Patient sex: F
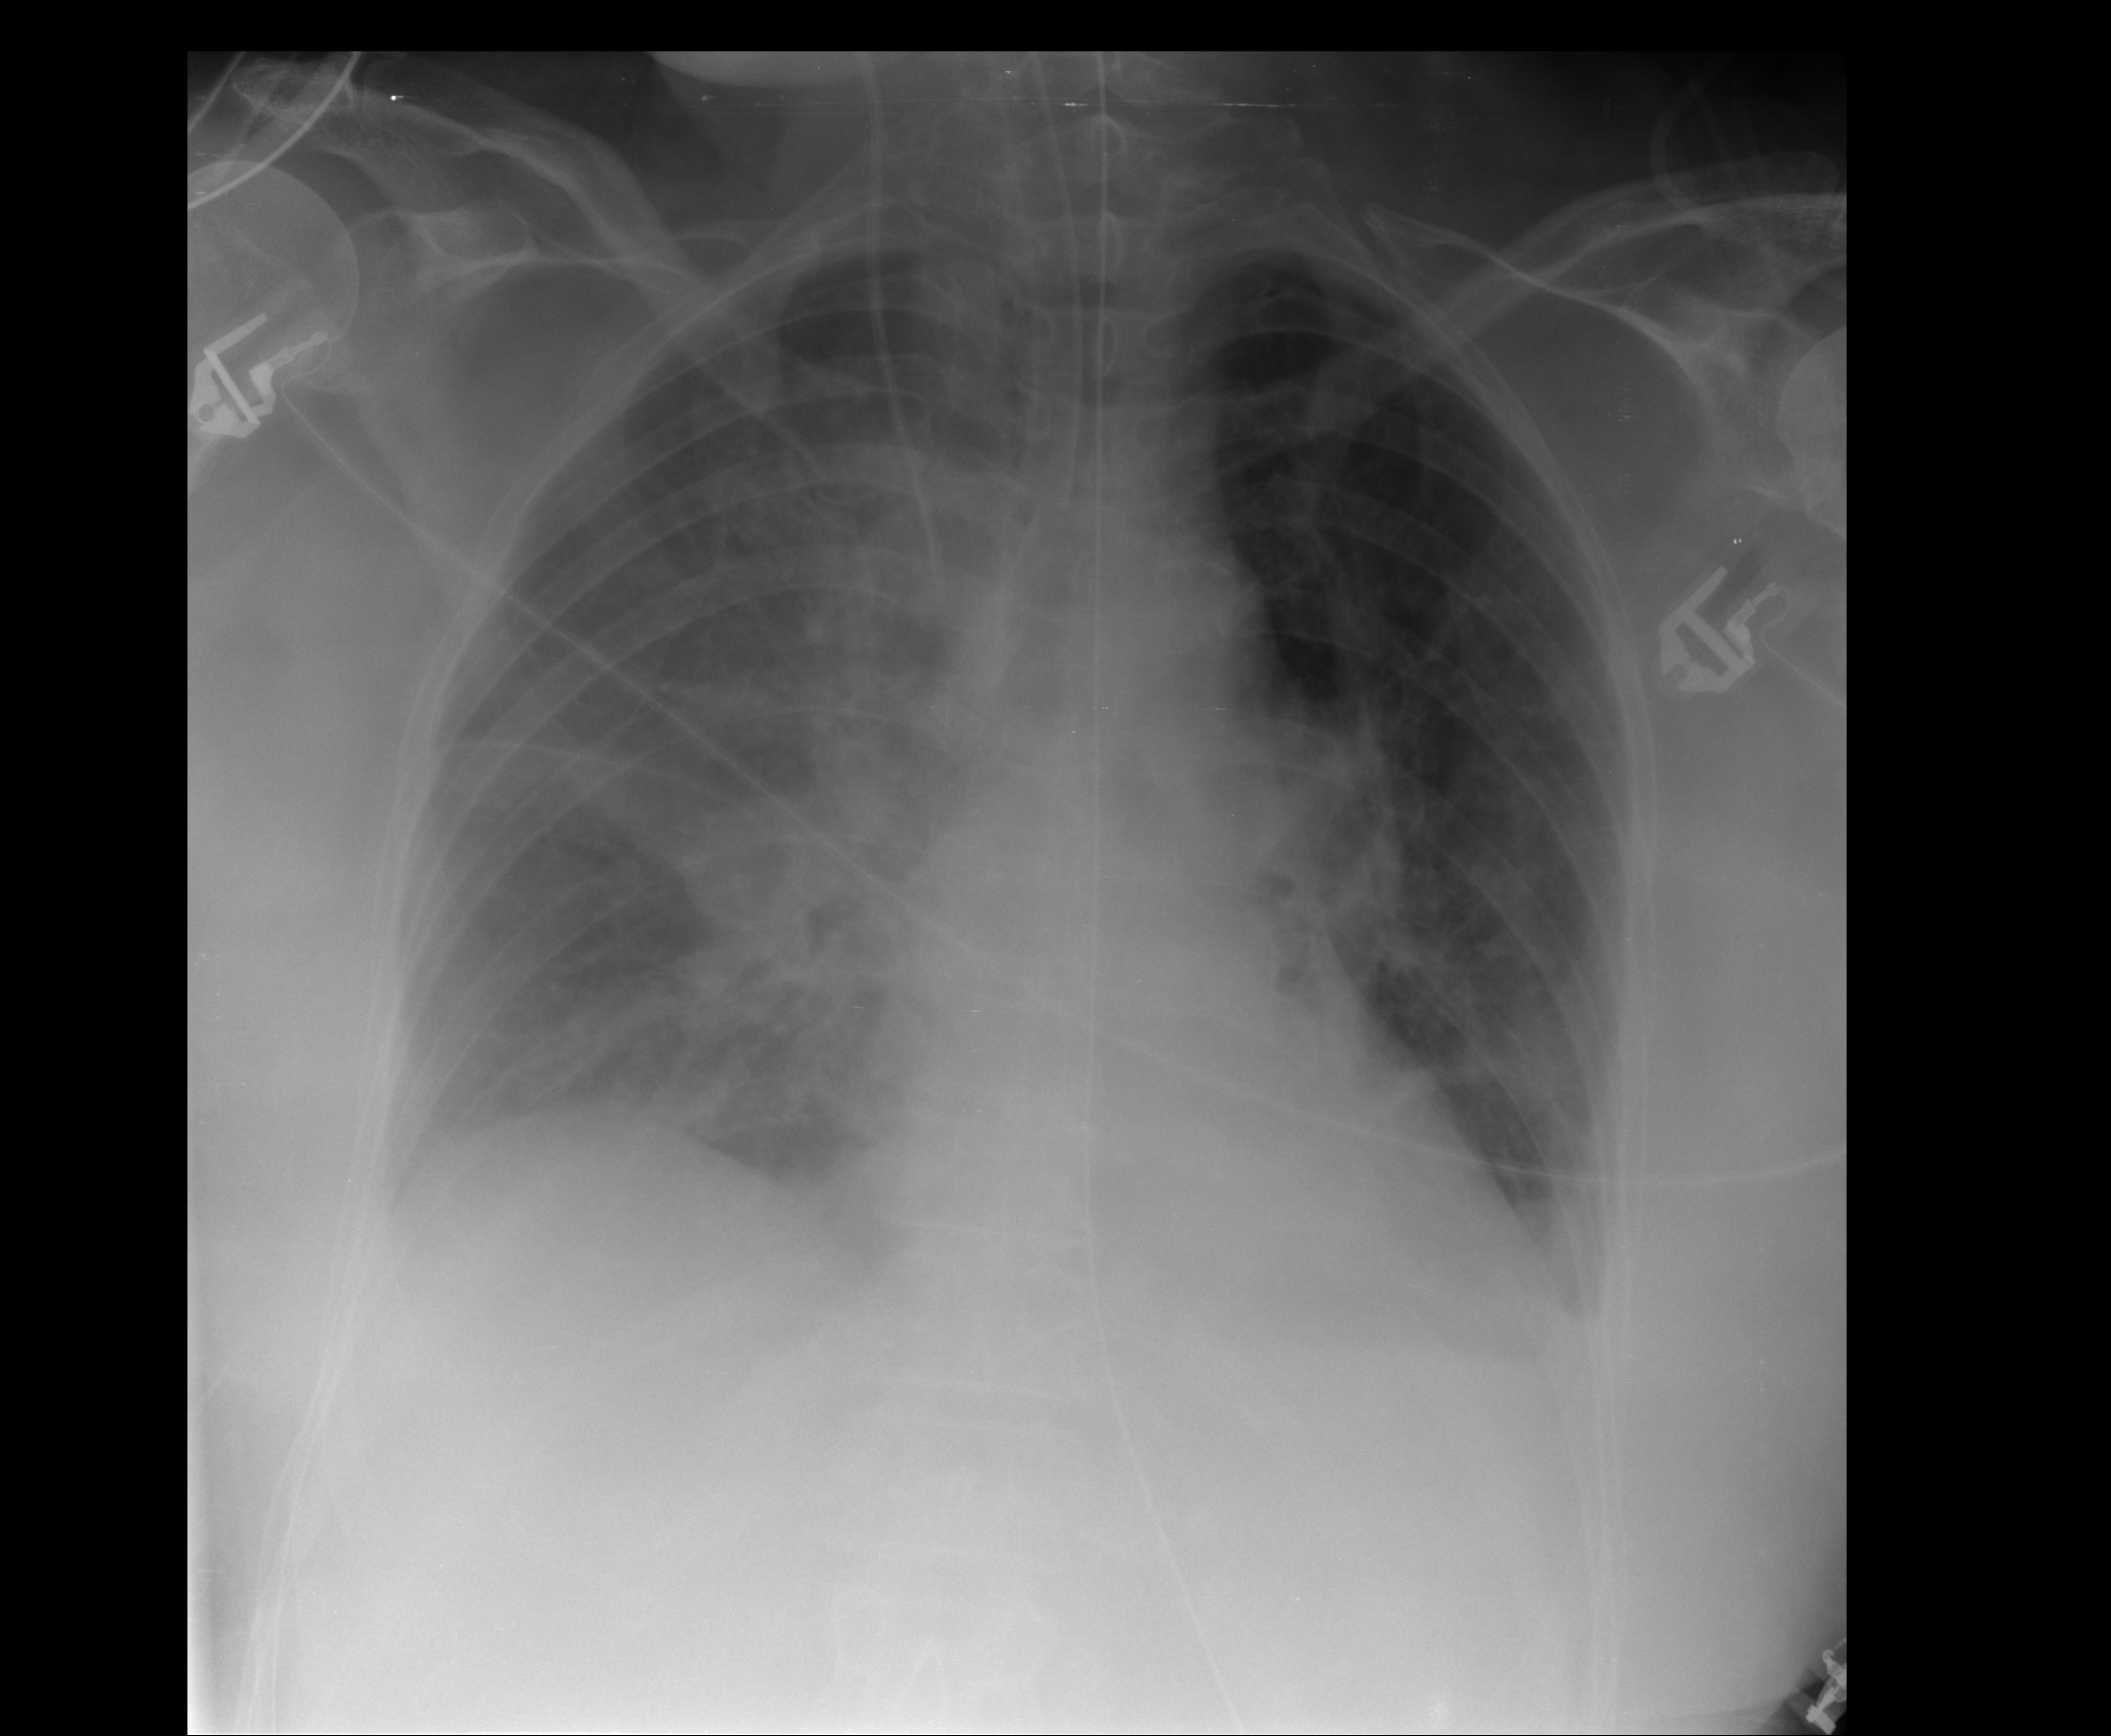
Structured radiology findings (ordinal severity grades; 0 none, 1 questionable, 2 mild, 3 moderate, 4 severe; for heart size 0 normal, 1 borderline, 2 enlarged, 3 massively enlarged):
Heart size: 2
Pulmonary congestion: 2
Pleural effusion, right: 1
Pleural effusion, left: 2
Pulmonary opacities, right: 3
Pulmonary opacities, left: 0
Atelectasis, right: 3
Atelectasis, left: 2